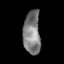
Tissue: skin
Cell type: Epithelial cells
Senescence score: 0.2151
Nuclear area (px): 729
Mean DAPI intensity: 125.763